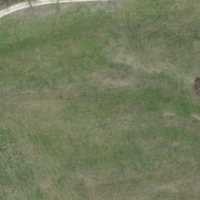
EUNIS habitat code: 24
Species observed at this site:
Pholidoptera griseoaptera
Salamandra salamandra
Pseudochorthippus parallelus
Vulpes vulpes
Chorthippus biguttulus
Gryllus campestris